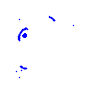
Particle: pion